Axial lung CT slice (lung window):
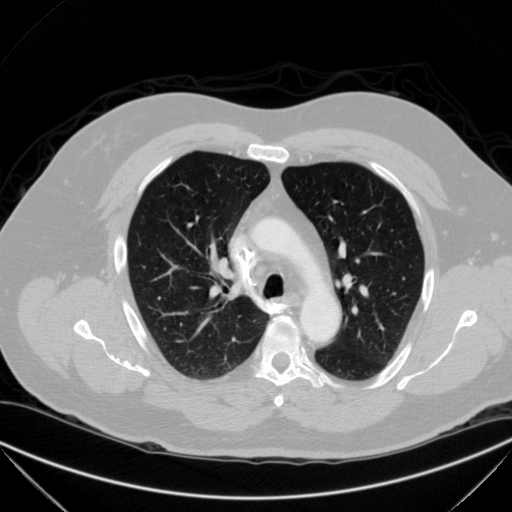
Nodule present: no